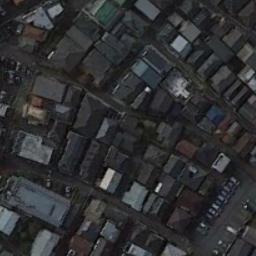
Label: residential